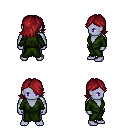
a pixel art fantasy rpg character, male body template, dark elf, purple skin, green robe, magenta pants, brunette swoop hairstyle, four views (front, back, left, right), 2x2 character sprite sheet, small pixel art, hard edges, no anti-aliasing